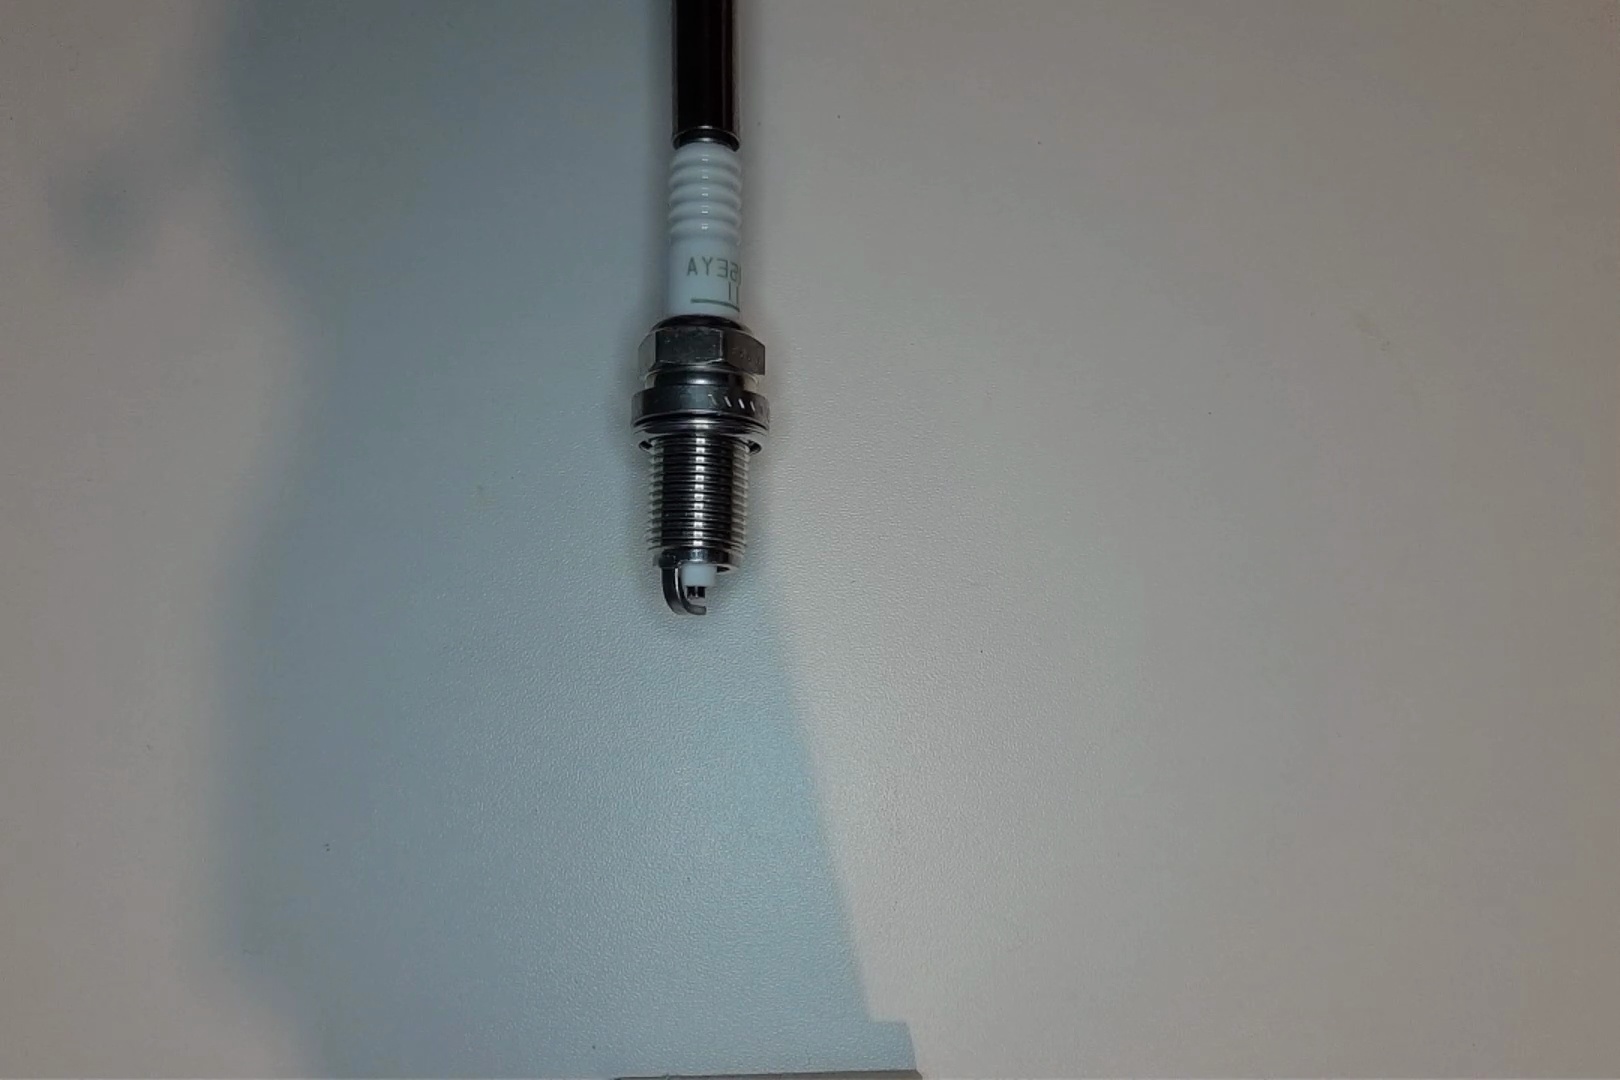
Label: normal